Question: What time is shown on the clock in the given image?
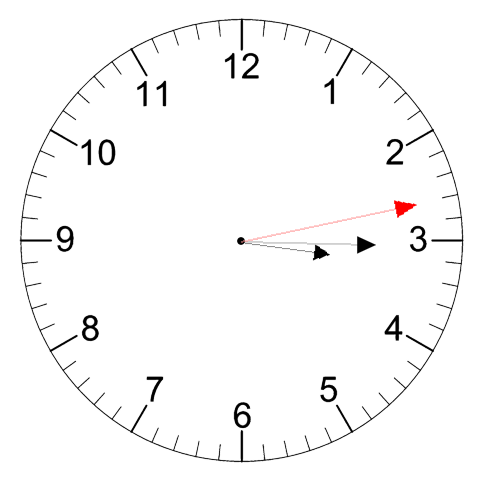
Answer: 03:15:13